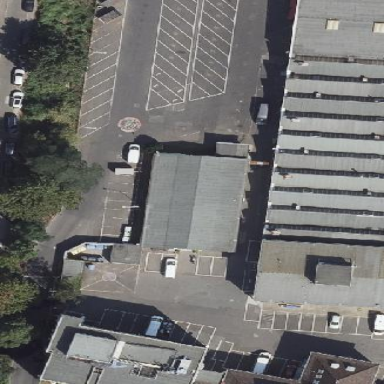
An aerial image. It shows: Industrial building used as distributor.